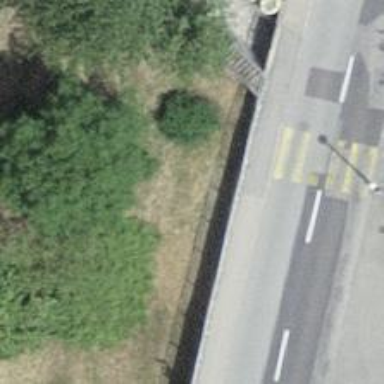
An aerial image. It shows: Bus stop with platform for public transport.